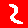
Digit: 2